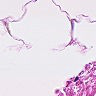
Metastatic tissue present: no